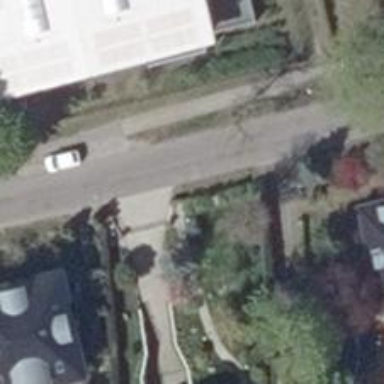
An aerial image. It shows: Residential road with asphalt surface. Sidewalk is present on the left side.